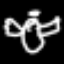
Label: angel